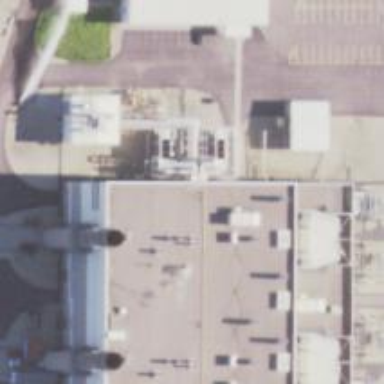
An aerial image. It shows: Gas turbine generator.